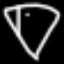
Label: diamond